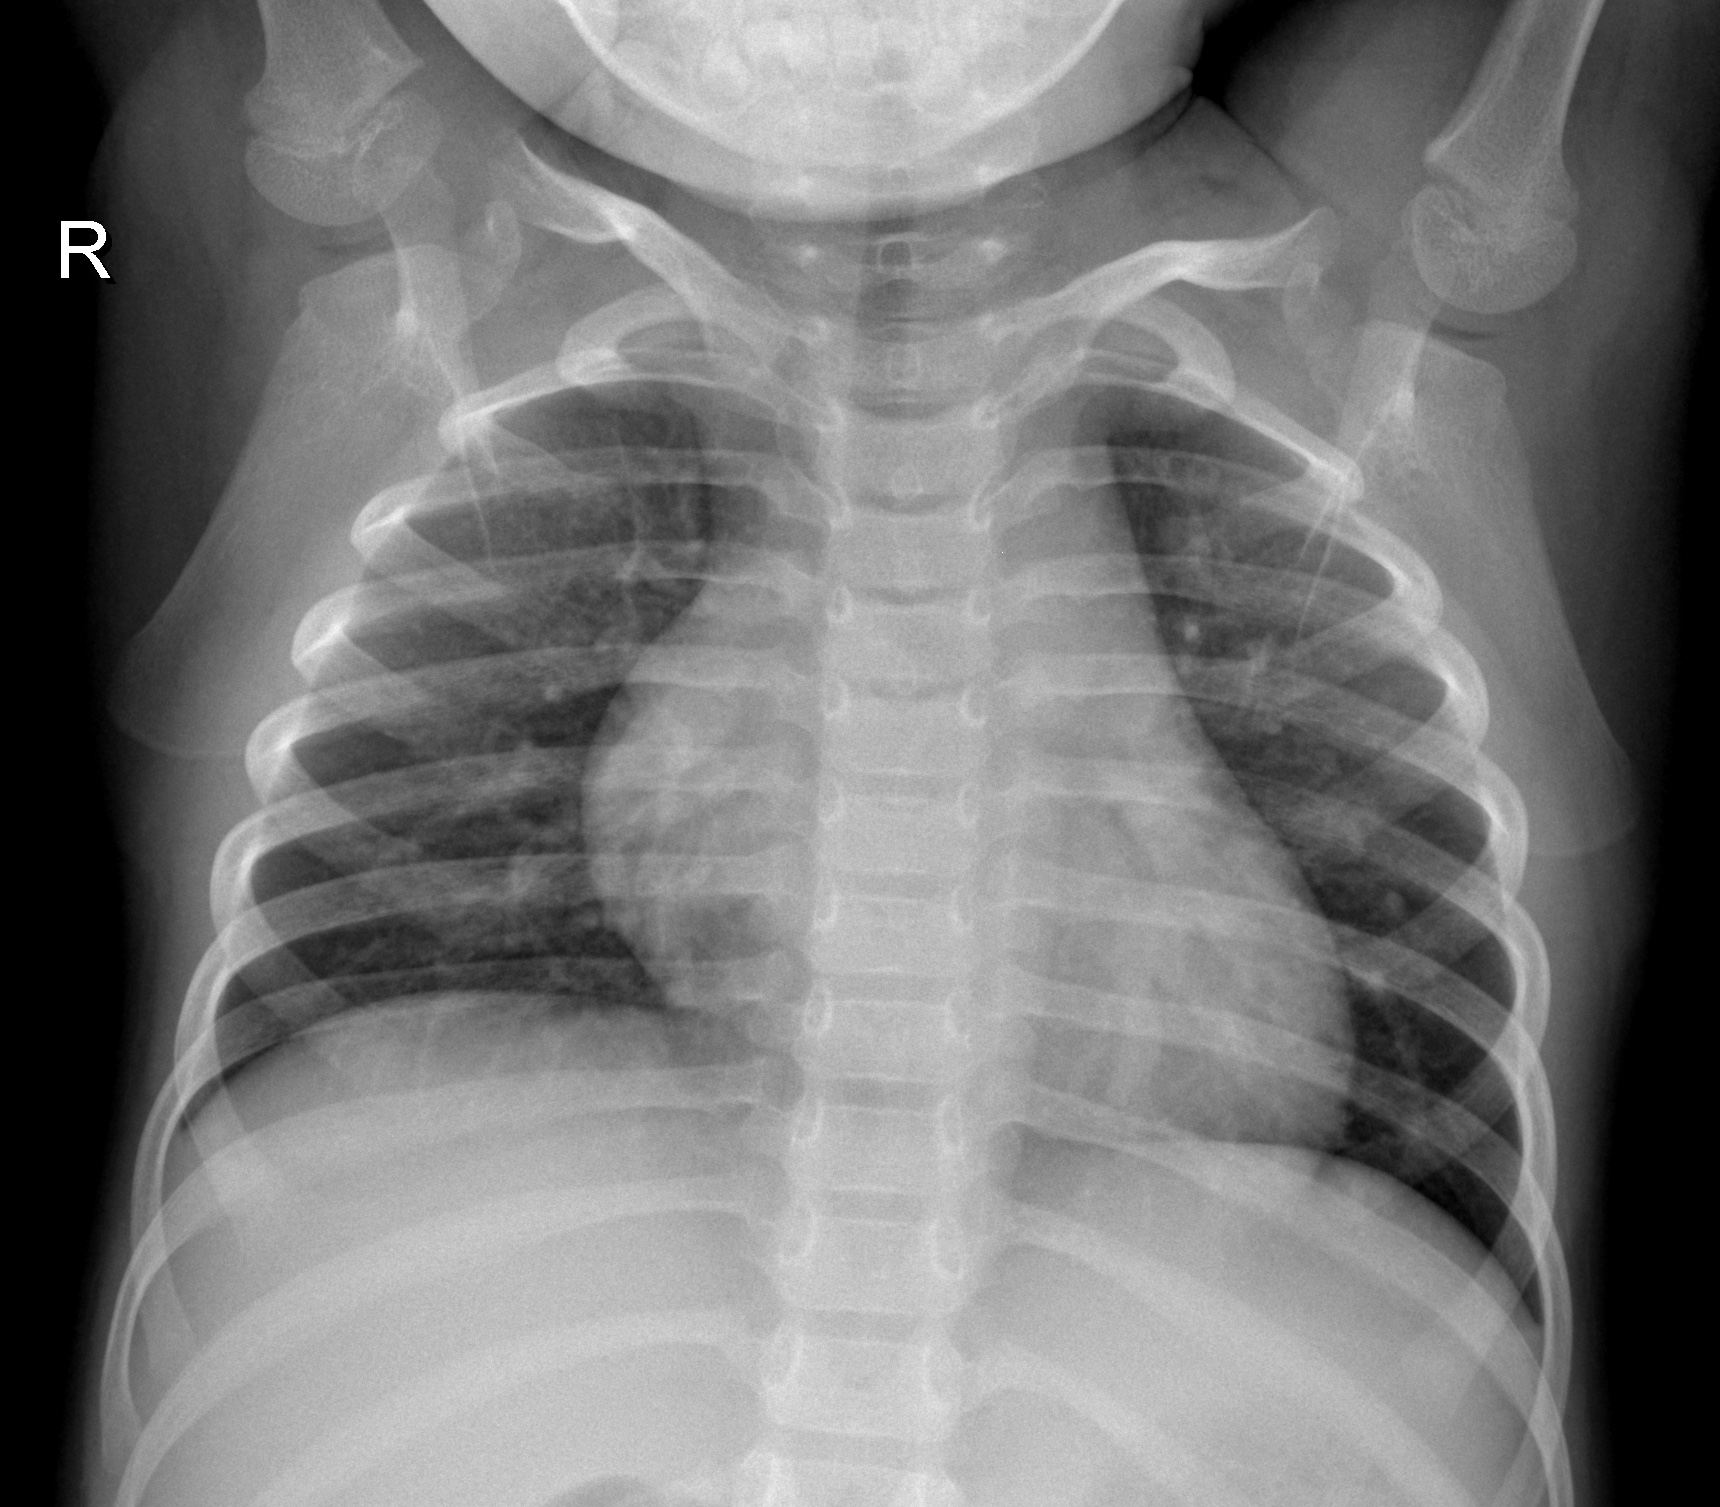
Diagnosis: NORMAL